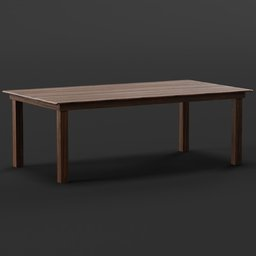
Label: furniture